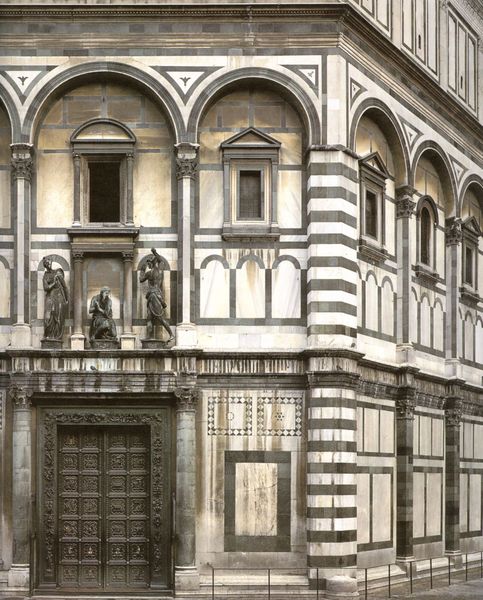
Titel: Baptisterium (Florenz)
Standort: Florenz, Baptisterium (EU - I - Toskana)
Schlagwörter: weiß, braun, fenster, holz, marmor, schwarz, säule, säulen, tür, gebäude, haus, muster, architektur, stein, drei, renaissance, statue, ecke, fassade, fassaden, italien, mauer, pilaster, figuren, streifen, geländer, bronze, tor, foto, fotografie, rechtecke, bögen, eingang, eisen, arkade, messing, gehsteig, linie, schwarz weiß, strich, schach, kapitell, fries, portal, skulpturen, statuen, mittelalter, rundbögen, florenz, etagen, museum, tur, geometrie, pisa, absperrung, mamor, streich, baptisterium, michelangelo, segmentgiebel, gebaude, schwrzweiß, fasade, wimperg, wimperge, sienna, wechsel, ospedale, marmaor, schwaz weiß, bronzetor, floren, #portal, farbenwechsel